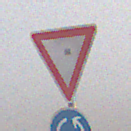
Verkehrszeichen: VorfahrtGewaehren
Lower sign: Kreisverkehr
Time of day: MorningAfternoon
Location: Outdoor (Nature)
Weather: PartlyCloudy
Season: NotSpecified
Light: Natural